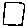
Label: square